Question: I am using following reference to transfer files from assets folder to sd card
<URL>
The problem with this approach is that it is transferring the file located at root i.e. assets folder only and onto sdcard folder only. I have tried other options also but i am completely stuck.
My folder structure is

I want to copy the whole default folder and copy it to /sdcard/myapp/themes/default
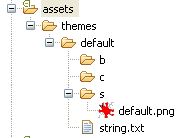
Answer: The best way to accomplish this is to create zip file of the resources for. e.g. themes in this case(under assets) and then unzip it into sdcard. You can refer following url:<URL>